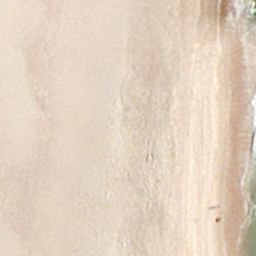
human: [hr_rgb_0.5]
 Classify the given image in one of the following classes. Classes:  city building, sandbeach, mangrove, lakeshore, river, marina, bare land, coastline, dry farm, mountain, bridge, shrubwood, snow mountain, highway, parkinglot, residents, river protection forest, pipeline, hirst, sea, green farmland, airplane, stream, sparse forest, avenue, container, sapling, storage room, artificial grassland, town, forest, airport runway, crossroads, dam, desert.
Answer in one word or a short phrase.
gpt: sandbeach